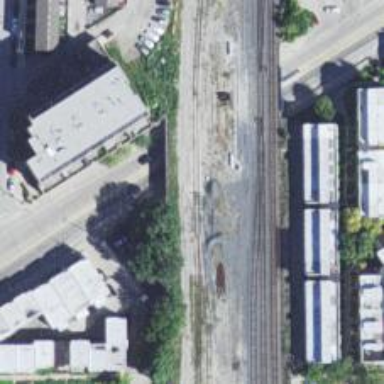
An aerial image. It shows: Railway yard.